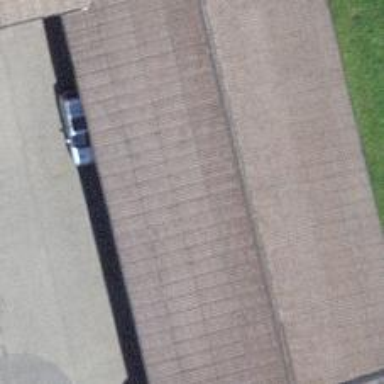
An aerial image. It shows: Solar photovoltaic panel generator.